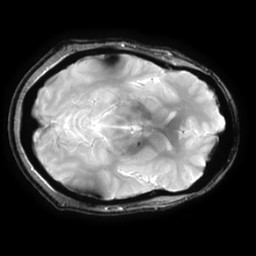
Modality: T2starw
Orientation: axial
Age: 52
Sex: female
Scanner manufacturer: ge
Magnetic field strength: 3 T
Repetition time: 0.65 s
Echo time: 0.02 s